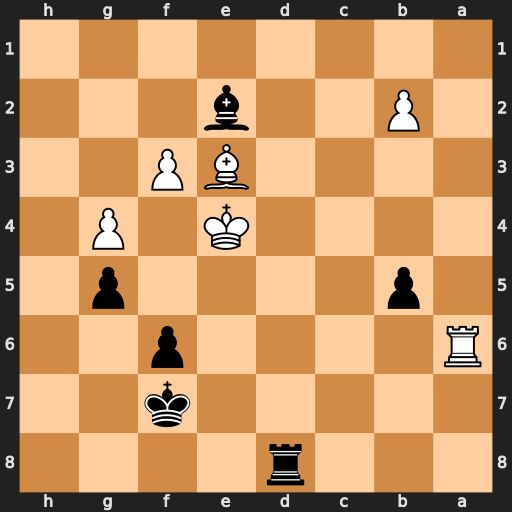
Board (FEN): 3r4/5k2/R4p2/1p4p1/4K1P1/4BP2/1P2b3/8
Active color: b
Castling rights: -
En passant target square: -
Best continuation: Bd3#